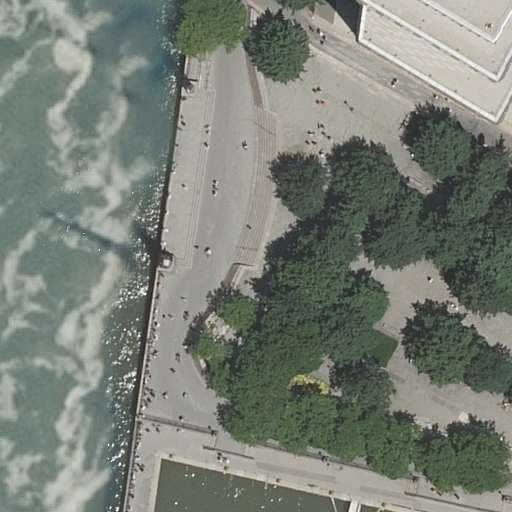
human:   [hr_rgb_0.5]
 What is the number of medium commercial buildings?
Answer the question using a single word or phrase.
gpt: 0

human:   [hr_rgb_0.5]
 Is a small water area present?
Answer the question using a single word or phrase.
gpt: no

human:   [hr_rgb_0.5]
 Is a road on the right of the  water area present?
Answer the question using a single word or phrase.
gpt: yes

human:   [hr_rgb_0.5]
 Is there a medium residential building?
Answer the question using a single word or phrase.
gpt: yes

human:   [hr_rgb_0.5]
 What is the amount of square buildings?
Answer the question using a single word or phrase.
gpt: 0

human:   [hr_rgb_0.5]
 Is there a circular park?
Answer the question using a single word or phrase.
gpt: no

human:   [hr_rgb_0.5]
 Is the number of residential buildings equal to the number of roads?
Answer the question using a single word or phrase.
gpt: no

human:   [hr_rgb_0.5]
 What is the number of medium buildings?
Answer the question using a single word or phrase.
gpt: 1

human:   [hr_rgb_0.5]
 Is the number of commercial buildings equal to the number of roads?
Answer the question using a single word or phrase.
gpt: no

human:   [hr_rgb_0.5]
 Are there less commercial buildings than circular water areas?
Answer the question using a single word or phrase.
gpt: no

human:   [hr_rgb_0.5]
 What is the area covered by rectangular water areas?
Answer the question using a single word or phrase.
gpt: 0m2

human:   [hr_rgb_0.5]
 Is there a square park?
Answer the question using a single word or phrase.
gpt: no

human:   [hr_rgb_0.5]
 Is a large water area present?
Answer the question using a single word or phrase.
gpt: yes

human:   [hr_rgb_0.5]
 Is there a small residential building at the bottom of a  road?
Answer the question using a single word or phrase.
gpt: no

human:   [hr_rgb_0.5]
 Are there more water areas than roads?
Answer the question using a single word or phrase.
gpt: no

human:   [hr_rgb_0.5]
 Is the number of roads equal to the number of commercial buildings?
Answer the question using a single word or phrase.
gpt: no

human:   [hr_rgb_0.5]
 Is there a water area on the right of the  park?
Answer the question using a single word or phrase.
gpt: no

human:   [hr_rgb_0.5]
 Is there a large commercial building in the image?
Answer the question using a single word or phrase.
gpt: no

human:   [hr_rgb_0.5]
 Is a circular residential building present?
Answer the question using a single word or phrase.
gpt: no

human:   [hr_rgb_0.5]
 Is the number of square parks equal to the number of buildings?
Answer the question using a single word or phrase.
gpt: no

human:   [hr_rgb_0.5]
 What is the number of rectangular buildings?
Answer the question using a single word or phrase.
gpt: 1

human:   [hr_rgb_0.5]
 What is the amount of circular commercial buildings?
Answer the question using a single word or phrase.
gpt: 0

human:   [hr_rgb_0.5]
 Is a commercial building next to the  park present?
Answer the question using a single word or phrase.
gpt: no

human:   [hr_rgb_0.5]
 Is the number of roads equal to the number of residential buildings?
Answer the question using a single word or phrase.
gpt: no

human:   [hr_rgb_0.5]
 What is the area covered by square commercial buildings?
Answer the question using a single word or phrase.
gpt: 0m2

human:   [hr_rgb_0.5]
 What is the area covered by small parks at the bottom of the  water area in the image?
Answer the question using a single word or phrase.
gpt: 0m2

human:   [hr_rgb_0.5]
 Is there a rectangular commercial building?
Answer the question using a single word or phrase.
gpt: no

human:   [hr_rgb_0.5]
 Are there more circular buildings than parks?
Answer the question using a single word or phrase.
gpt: no

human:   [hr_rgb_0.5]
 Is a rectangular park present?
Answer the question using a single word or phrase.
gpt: no

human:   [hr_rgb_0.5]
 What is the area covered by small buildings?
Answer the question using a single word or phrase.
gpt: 0m2

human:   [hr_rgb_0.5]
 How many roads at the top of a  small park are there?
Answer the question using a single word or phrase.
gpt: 0

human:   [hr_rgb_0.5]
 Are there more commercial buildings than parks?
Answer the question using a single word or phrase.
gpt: no

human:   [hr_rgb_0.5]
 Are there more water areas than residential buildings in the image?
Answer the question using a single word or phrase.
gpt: no

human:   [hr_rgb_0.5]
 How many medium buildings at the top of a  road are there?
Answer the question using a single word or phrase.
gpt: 1

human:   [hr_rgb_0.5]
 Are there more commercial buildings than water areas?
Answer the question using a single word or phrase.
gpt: no

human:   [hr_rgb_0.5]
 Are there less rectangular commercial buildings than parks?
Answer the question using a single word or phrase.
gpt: yes